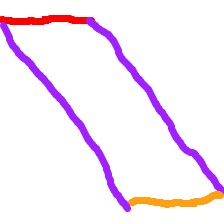
Shape: parallelogram